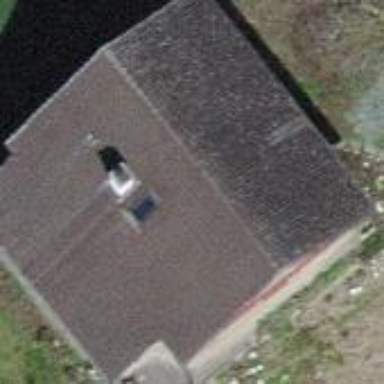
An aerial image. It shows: Gabled roofed house.